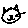
Label: cat